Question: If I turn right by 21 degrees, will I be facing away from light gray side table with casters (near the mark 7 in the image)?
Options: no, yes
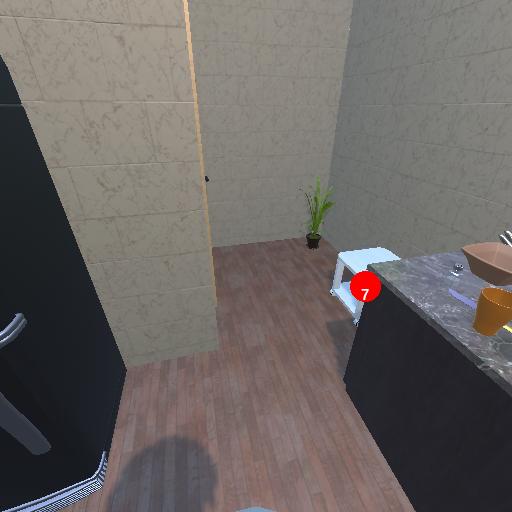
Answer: no